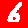
Digit: 6